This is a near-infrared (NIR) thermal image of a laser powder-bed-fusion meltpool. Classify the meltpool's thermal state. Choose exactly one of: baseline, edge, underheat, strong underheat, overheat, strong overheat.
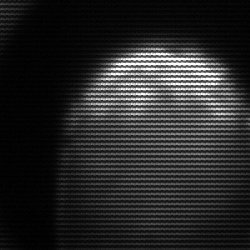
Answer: edge